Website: lowes
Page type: order-returns
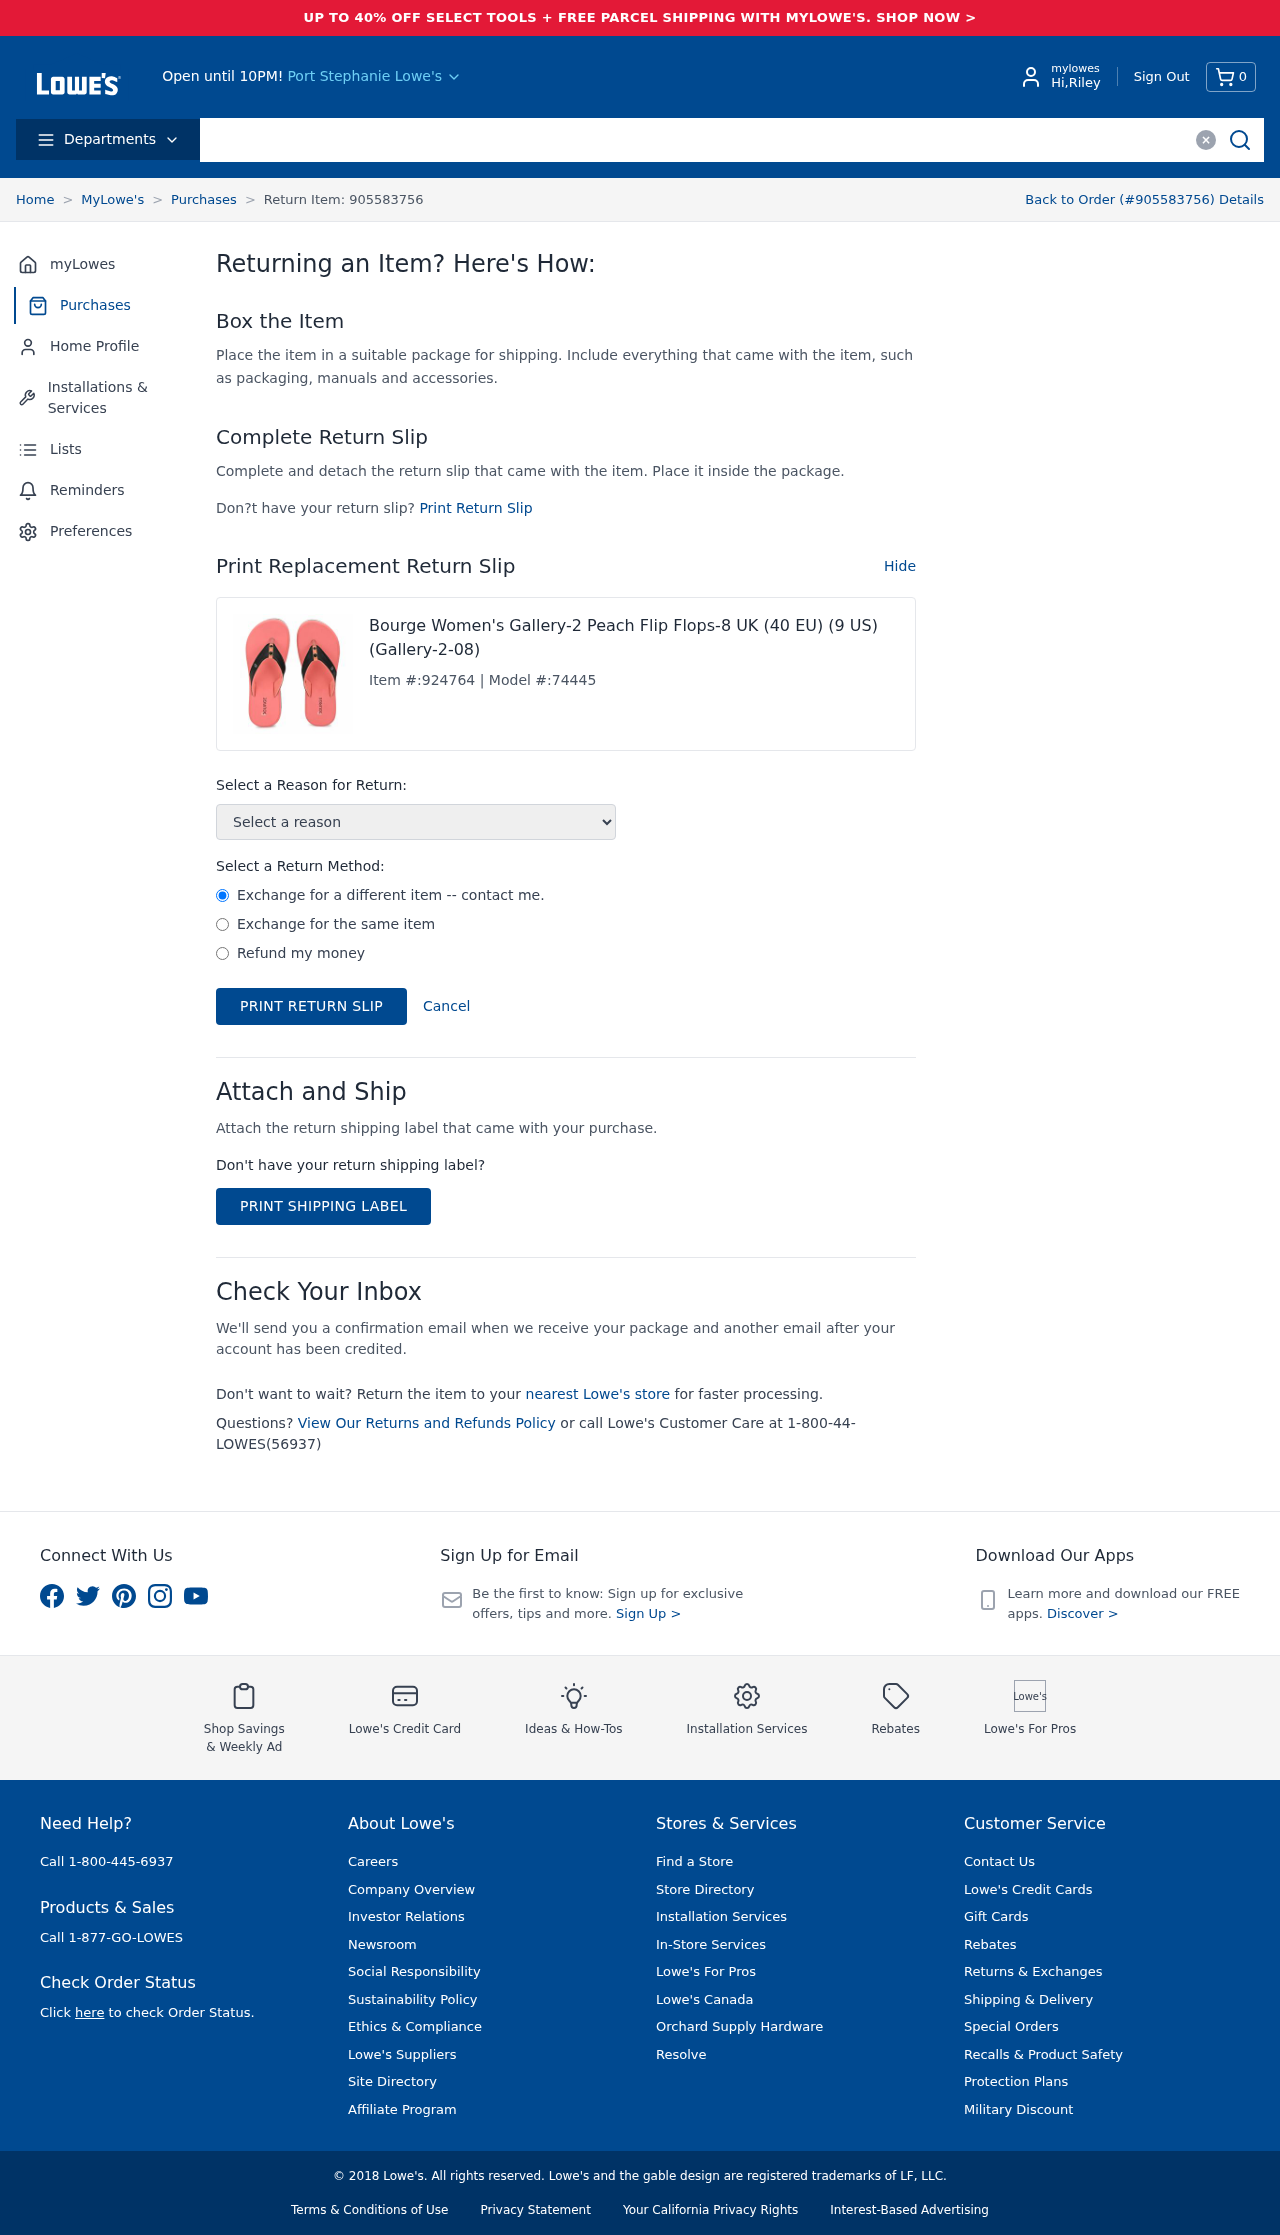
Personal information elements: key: PII_CITY
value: Port Stephanie Lowe's
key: PII_FIRSTNAME
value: Riley
Product elements: key: PRODUCT1_NAME
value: Bourge Women's Gallery-2 Peach Flip Flops-8 UK (40 EU) (9 US) (Gallery-2-08)
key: PRODUCT1_ITEM_NUMBER
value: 924764
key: PRODUCT1_MODEL_NUMBER
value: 74445
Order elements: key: ORDER_NUM_ITEMS
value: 0
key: ORDER_ID
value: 905583756
Other elements: key: RETURN_ITEM_ID
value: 905583756
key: RETURN_METHOD
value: Exchange for a different item -- contact me.
Exchange for the same item
Refund my money